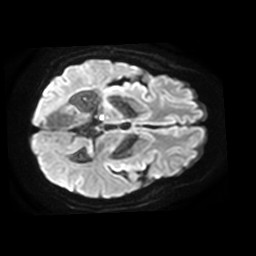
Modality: TRACE
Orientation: axial
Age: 65
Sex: female
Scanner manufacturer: philips
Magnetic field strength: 3 T
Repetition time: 4.726 s
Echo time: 0.07409 s